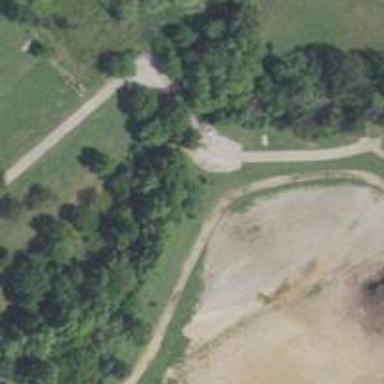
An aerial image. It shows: Disc golf hole.